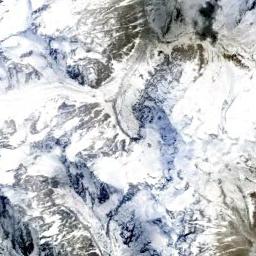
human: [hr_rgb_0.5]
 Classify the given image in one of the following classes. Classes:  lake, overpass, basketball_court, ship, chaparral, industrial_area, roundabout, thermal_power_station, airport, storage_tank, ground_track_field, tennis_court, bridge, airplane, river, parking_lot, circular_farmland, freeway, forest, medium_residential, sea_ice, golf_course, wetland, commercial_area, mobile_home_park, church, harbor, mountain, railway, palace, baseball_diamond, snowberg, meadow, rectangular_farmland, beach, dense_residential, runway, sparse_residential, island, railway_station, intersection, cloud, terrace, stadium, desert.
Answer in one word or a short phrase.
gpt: snowberg